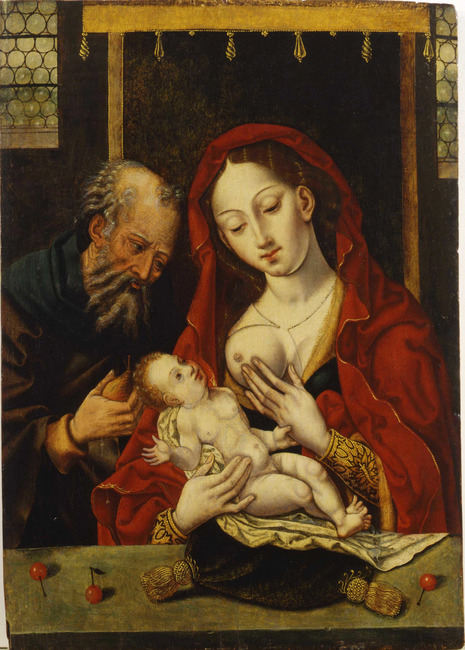
Title: De H. Familie
Artist: after Pieter Coecke van Aelst (I)
Earliest date: 1525
Latest date: 1530
Genre: painting
Keywords: Christian religious scene, Holy Family